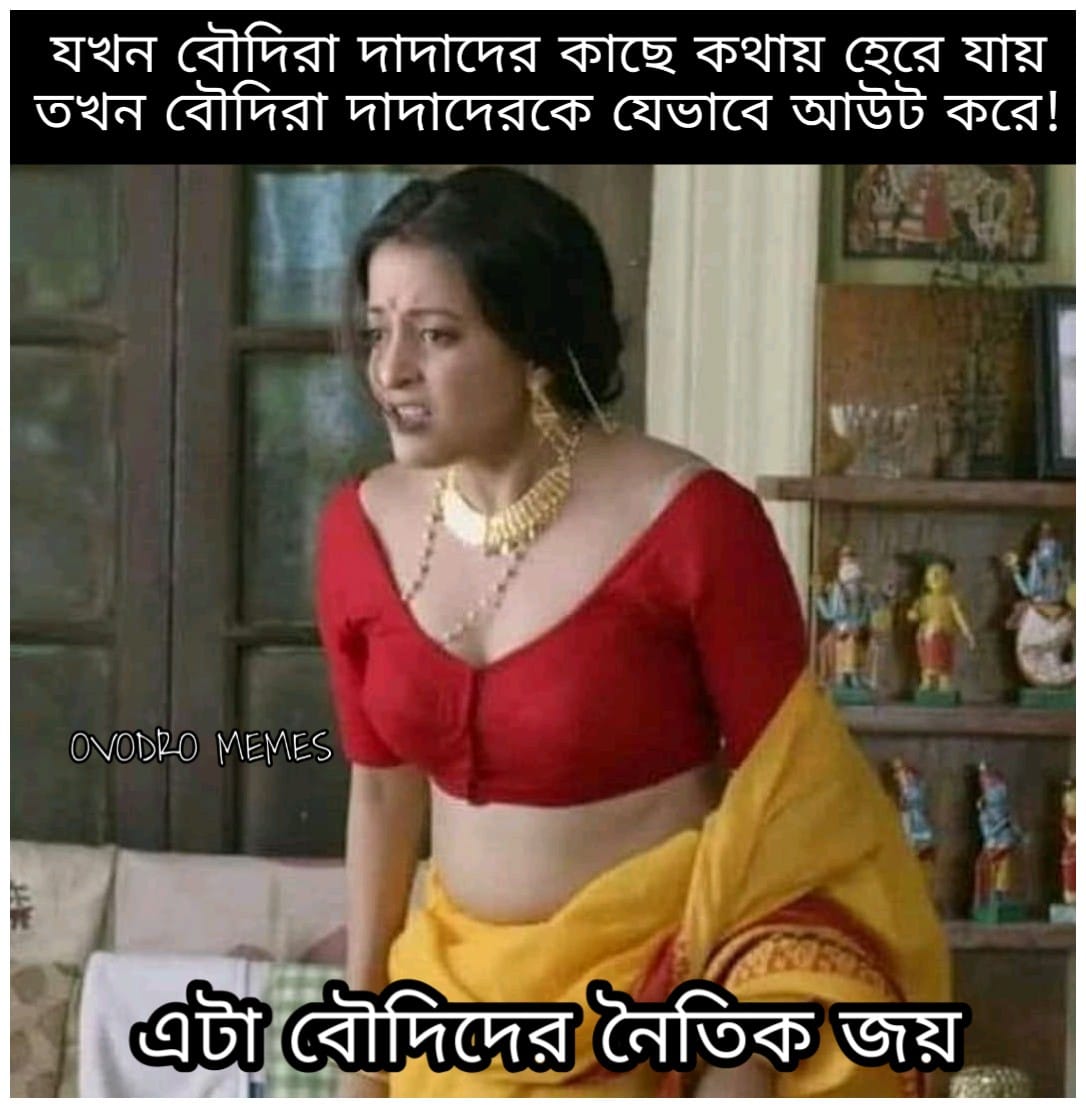
Caption: যখন বৌদিরা দাদাদের কাছে কথায় হেরে যায় তখন বৌদিরা দাদাদেরকে যেভাবে আউট করে ! এটা বৌদিদের নৈতিক জয়
Label: hate